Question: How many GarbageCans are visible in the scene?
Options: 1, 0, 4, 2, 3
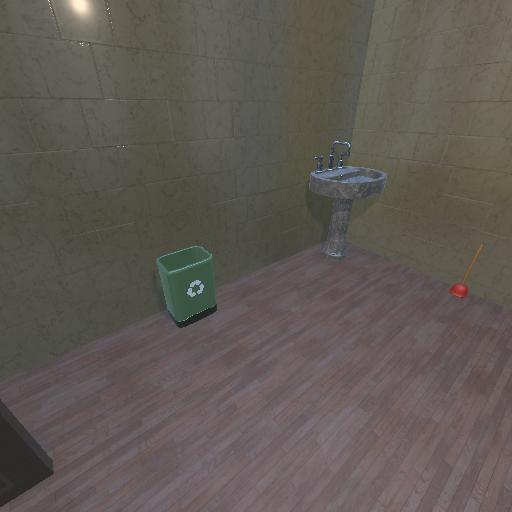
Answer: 1